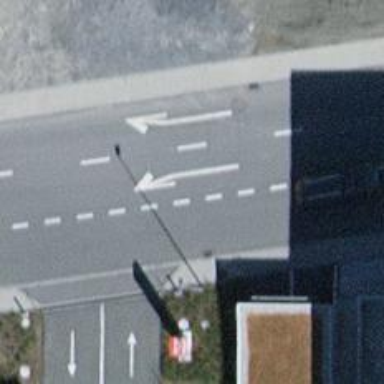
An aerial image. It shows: Smooth asphalt road in residential area.